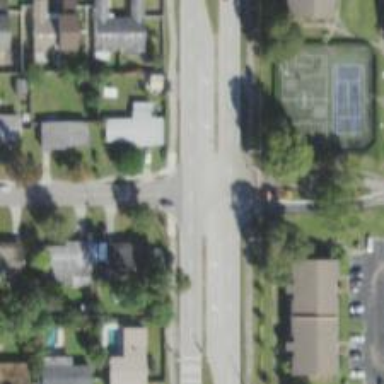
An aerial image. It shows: Secondary road with asphalt surface.